Field crop: maize
Growth stage: 1
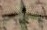
Species: atriplex